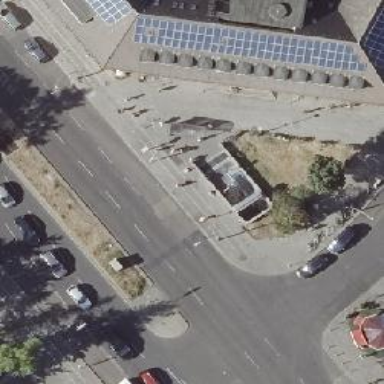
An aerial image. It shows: Subway entrance.